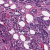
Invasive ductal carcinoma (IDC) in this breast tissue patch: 1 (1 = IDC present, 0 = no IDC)